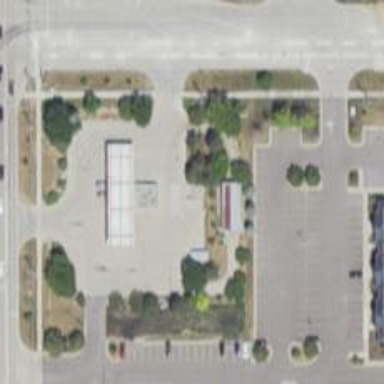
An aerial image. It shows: Convenience shop.